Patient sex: M
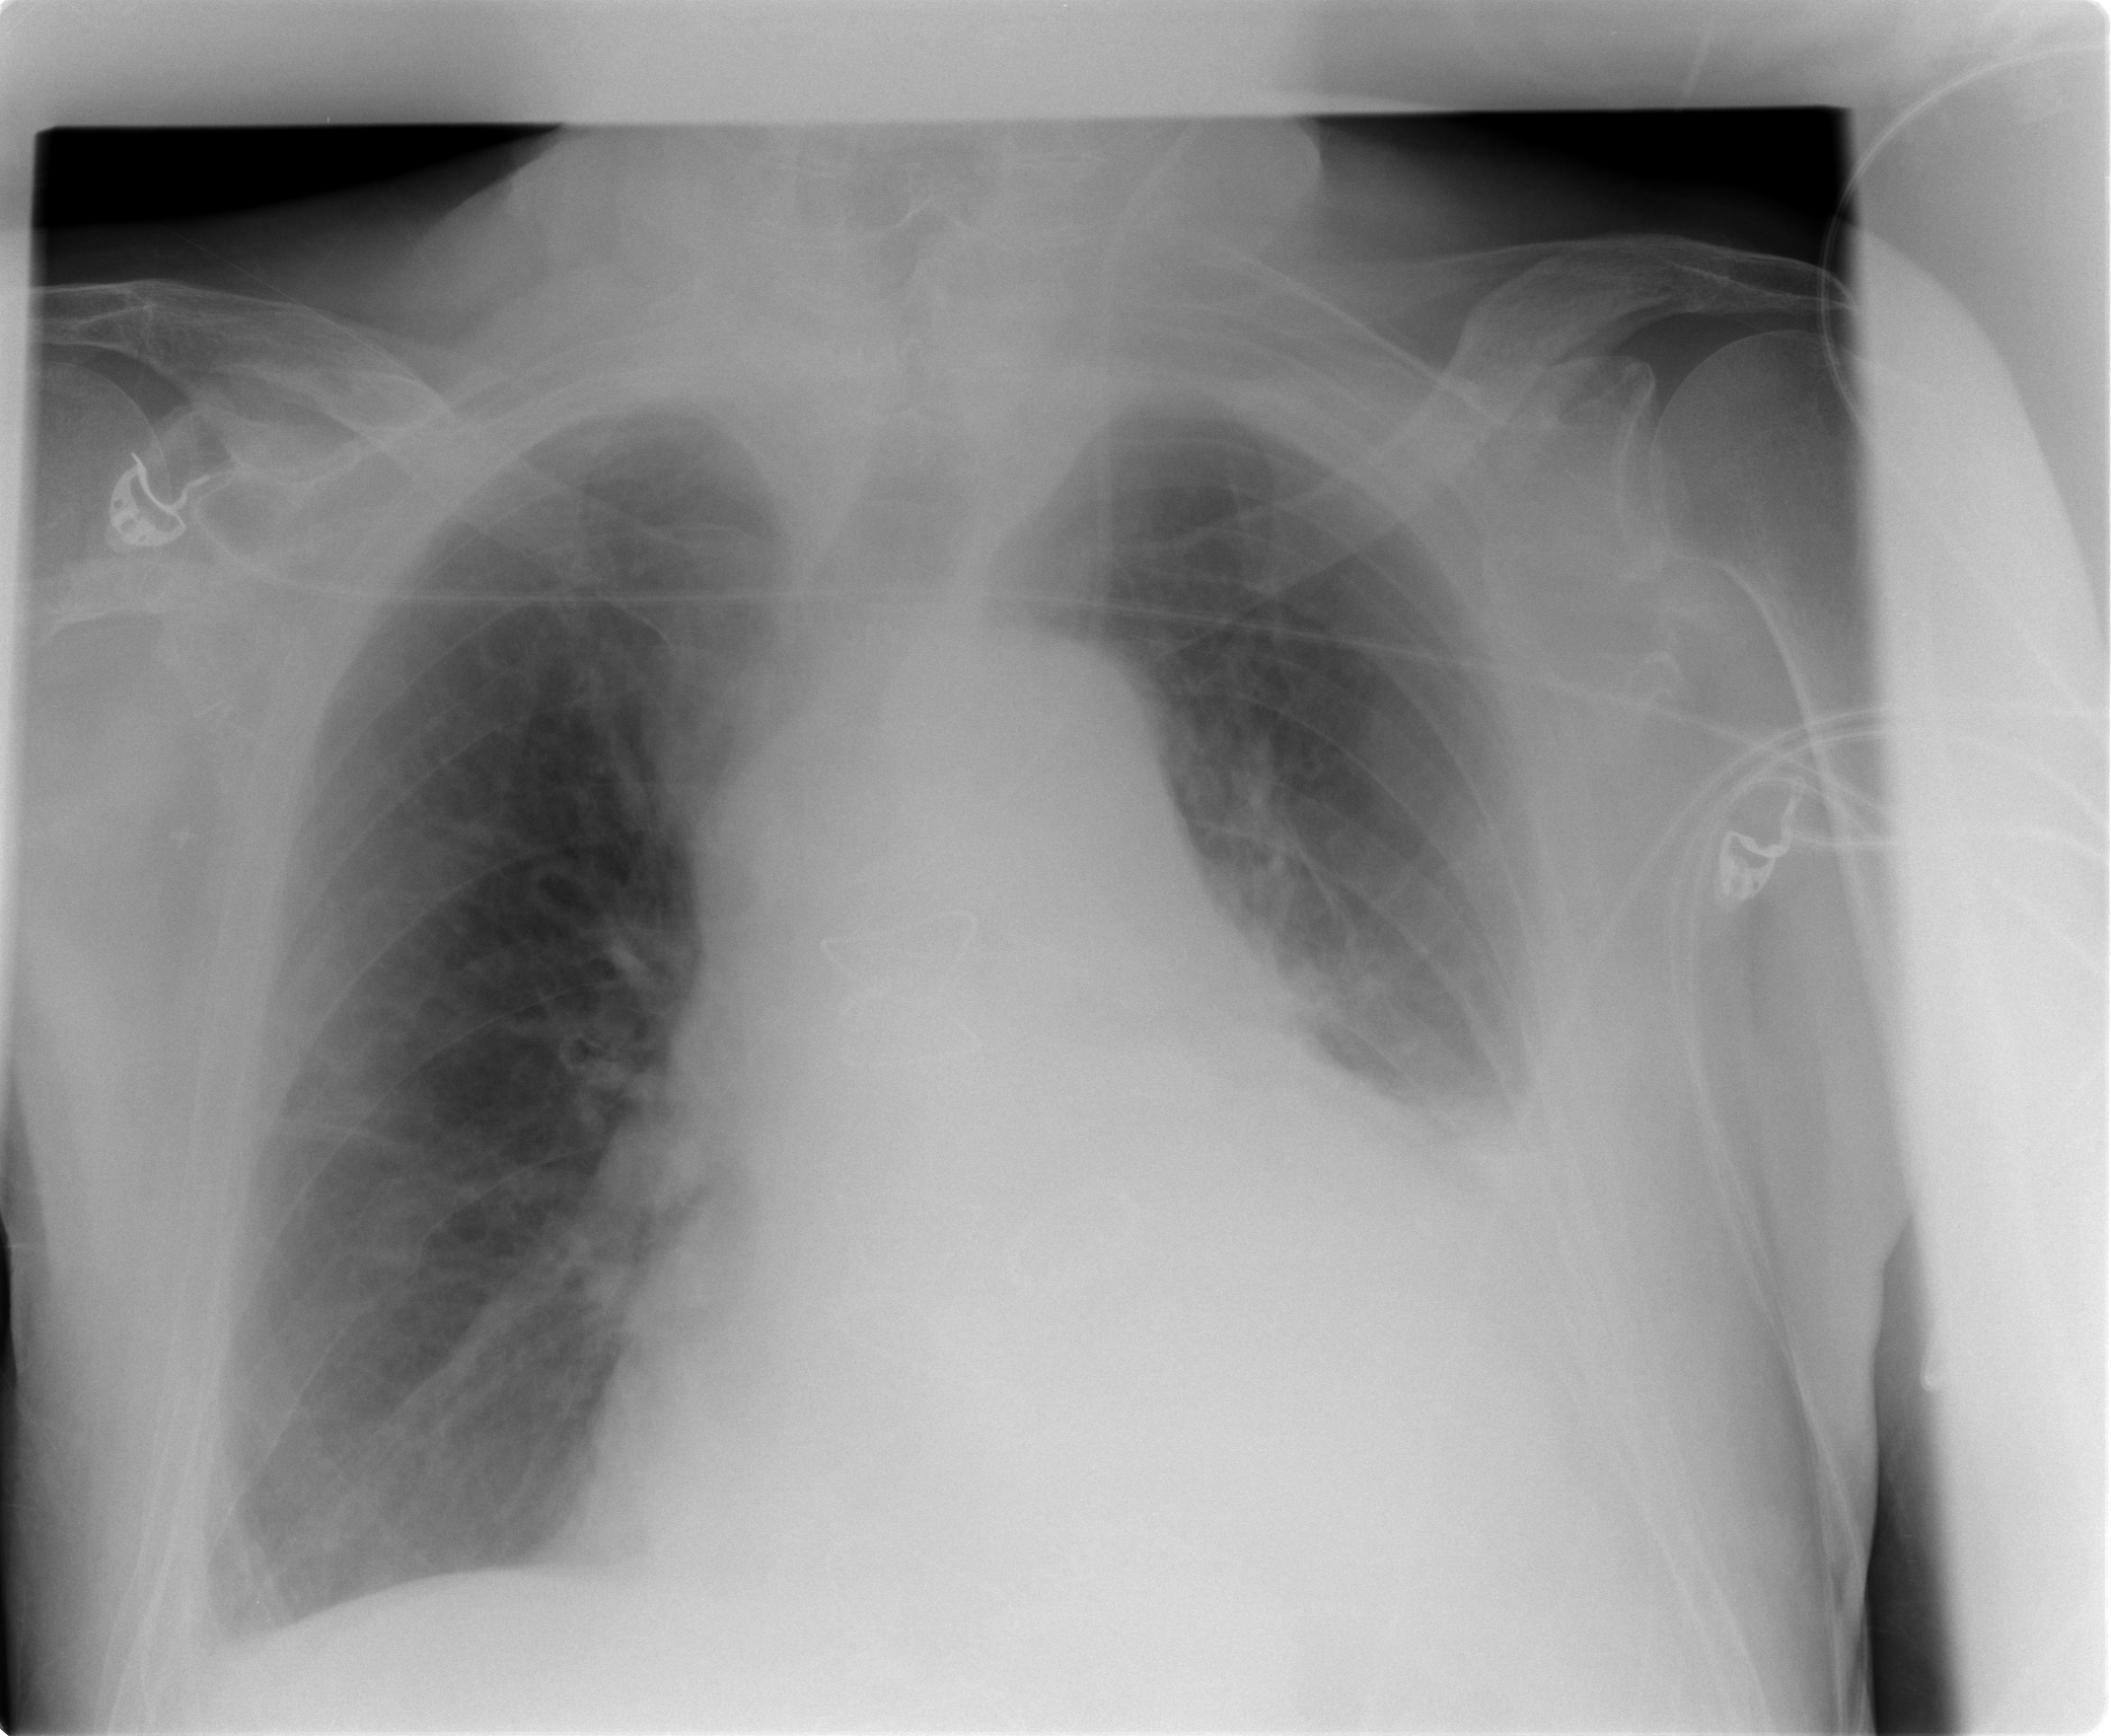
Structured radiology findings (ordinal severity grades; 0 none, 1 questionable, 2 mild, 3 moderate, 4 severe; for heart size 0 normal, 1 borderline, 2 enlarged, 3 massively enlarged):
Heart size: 2
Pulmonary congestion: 1
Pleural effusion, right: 1
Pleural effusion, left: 3
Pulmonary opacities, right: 0
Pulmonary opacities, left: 0
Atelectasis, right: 2
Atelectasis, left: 2